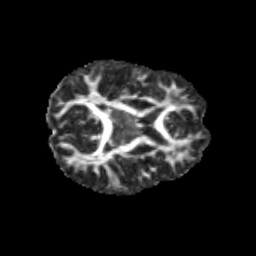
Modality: FA
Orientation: axial
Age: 13
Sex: male
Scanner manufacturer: siemens
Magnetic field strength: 3 T
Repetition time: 3.8 s
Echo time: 0.07 s